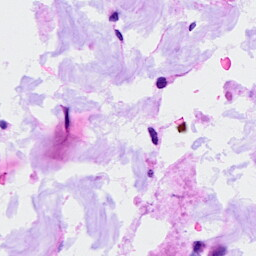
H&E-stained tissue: Ovarian